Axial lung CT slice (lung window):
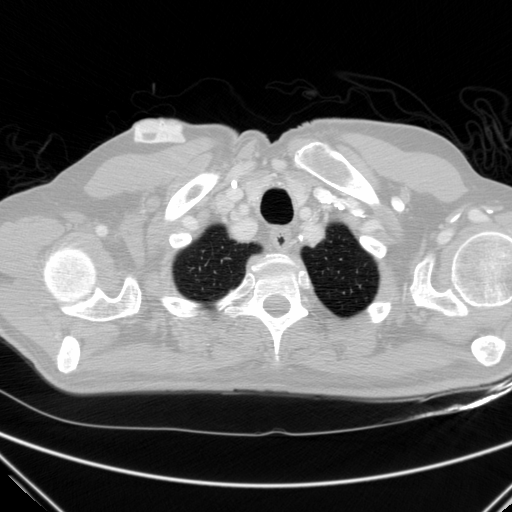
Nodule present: no